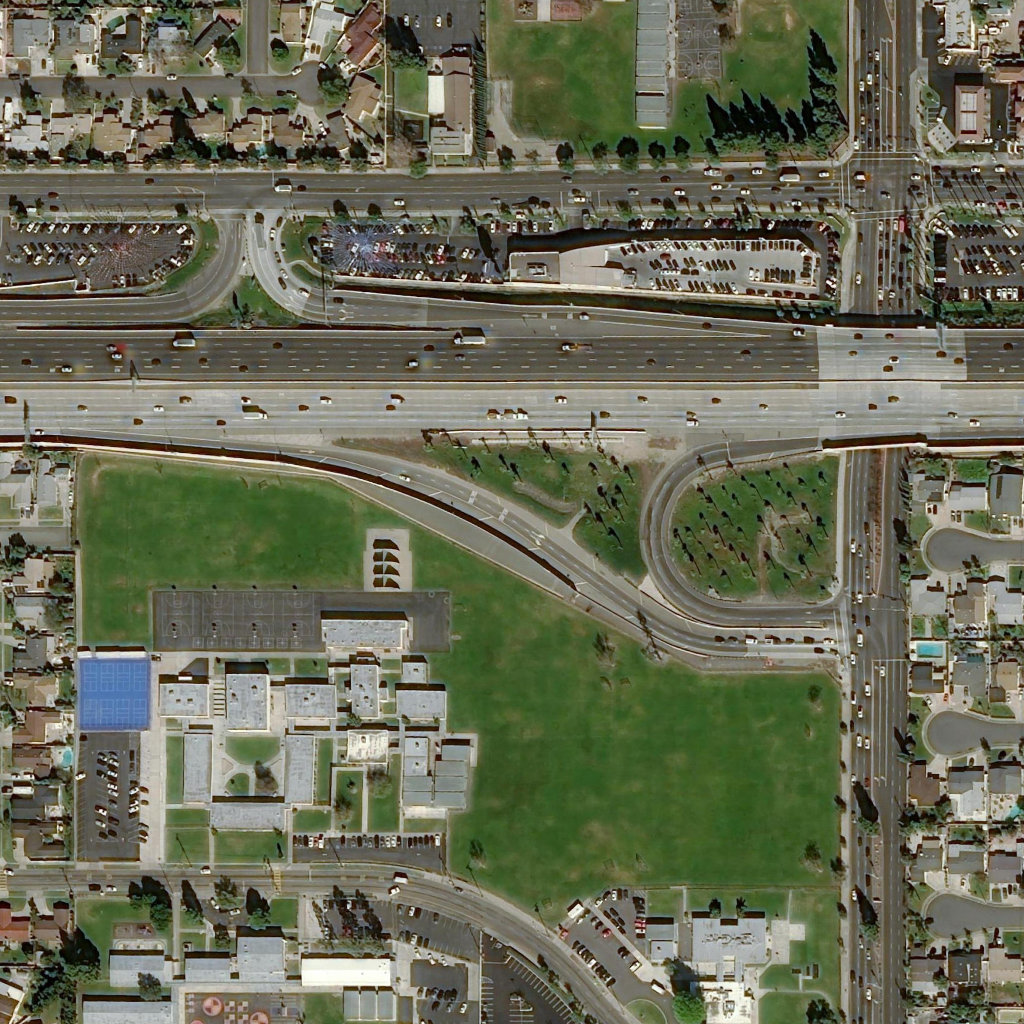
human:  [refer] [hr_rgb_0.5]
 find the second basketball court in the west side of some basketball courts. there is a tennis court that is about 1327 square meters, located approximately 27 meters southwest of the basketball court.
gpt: <box>[[19, 57, 23, 62, 0]]</box>